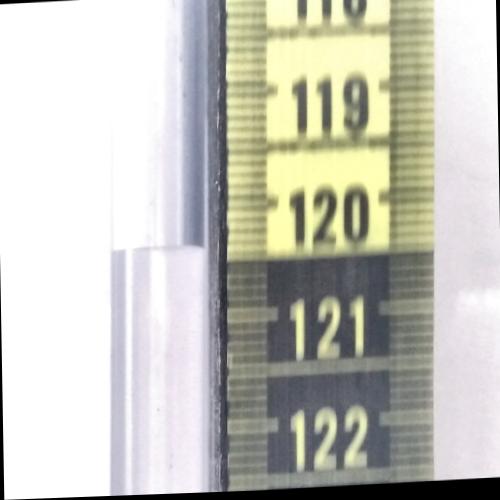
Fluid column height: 120.4 cm